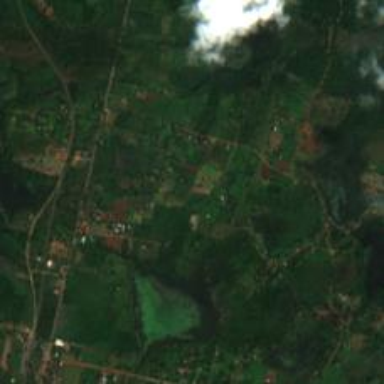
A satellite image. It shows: Village.